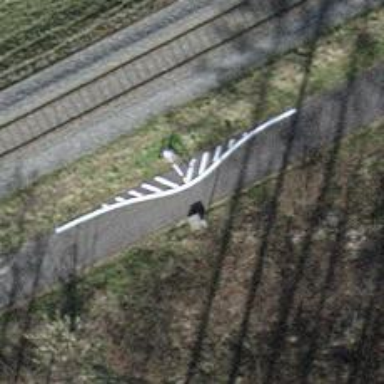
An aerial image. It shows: Swing gate barrier.